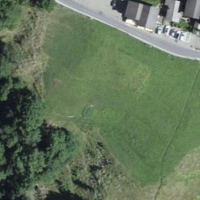
EUNIS habitat code: 23
Species observed at this site:
Bistorta vivipara
Coenonympha pamphilus
Campanula barbata
Salvia pratensis